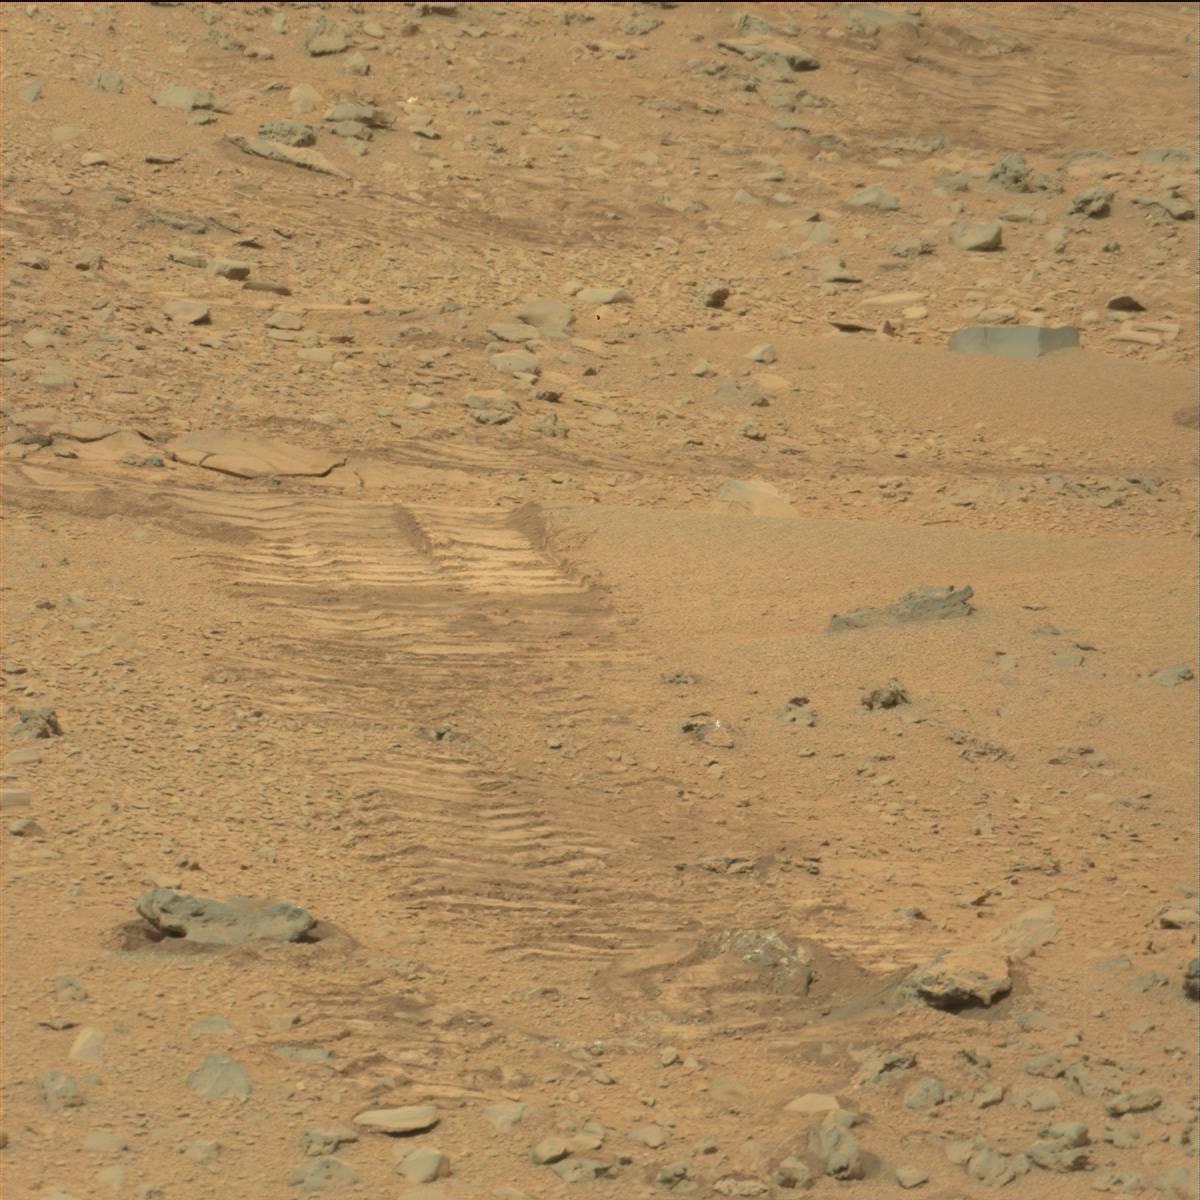
Terrain classes present: Bedrock, Sand / Soil, Track